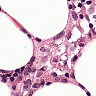
Metastatic tissue present: no